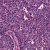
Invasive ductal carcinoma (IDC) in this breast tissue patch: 1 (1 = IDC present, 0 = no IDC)